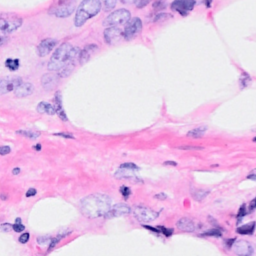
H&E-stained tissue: Breast